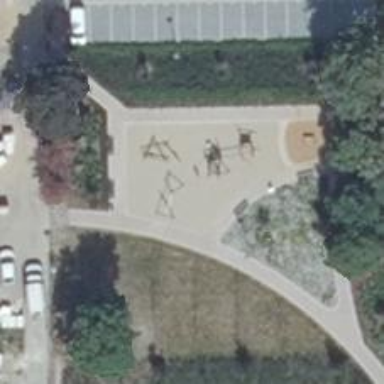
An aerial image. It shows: Playground area for leisure activities on the land.